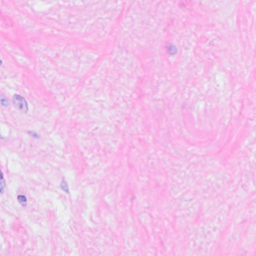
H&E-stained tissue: Breast